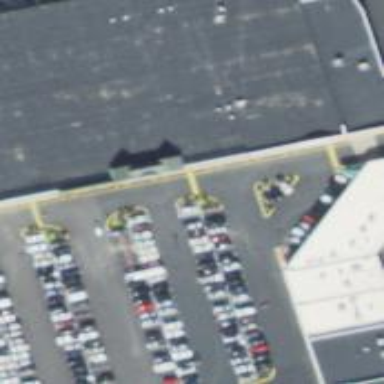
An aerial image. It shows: Supermarket.